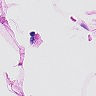
Metastatic tissue present: no